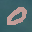
Label: 0